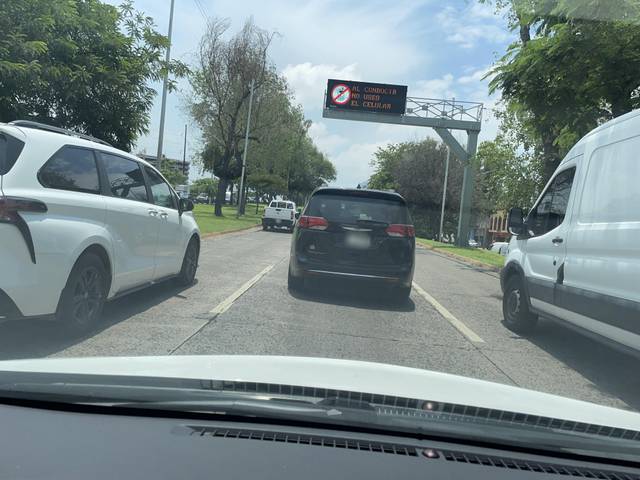
Region: Mexico
Coordinates: 20.656, -103.378